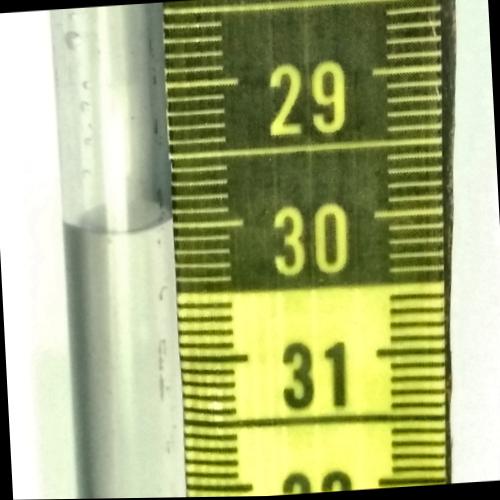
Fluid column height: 30.0 cm